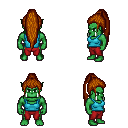
a pixel art fantasy rpg character, male body template, orc, green skin, teal pirate shirt, red pants, brunette extra-long topknot hairstyle, four views (front, back, left, right), 2x2 character sprite sheet, small pixel art, hard edges, no anti-aliasing